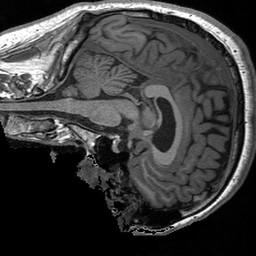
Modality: T1w
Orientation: sagittal
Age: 34
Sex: male